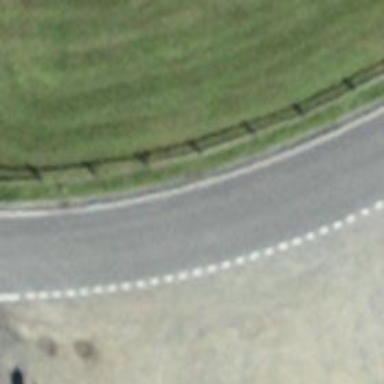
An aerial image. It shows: Paved tertiary road.